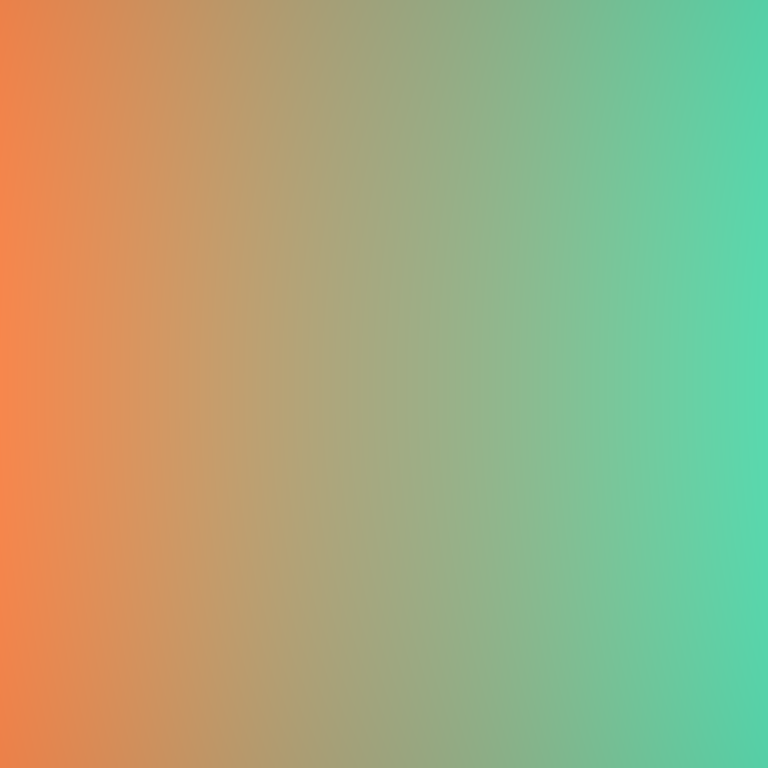
Abstract light effect, smooth gradient from warm orange to cool teal, calm atmosphere, soft blend, no room, no furniture, no objects.